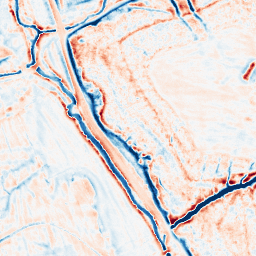
Category: edge_preserving
Decomposition family: bilateral
Decomposition parameters: d: 15
sigma_color: 50
sigma_space: 50
Upsampling method: bspline
Upsampling parameters: scale: 2
Upsampling scale: 2